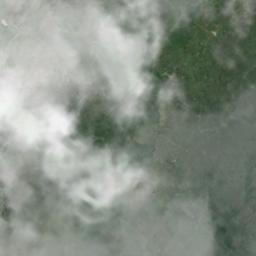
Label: cloud